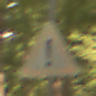
Verkehrszeichen: Gefahrenstelle
Umgebung: Outdoor, Nature
Tageszeit: Midday
Wetter: PartlyCloudy
Licht: Natural
Jahreszeit: NotSpecified
Kontrast: LowContrast